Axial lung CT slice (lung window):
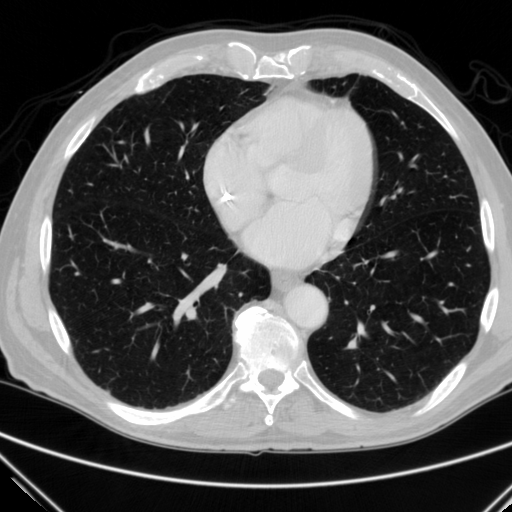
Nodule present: no